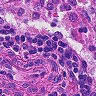
Metastatic tissue present: no